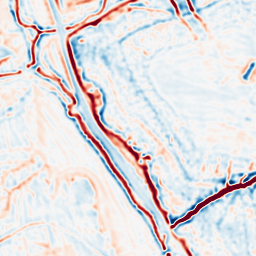
Category: multiscale
Decomposition family: log
Decomposition parameters: sigma: 2
Upsampling method: lanczos
Upsampling parameters: scale: 4
Upsampling scale: 4